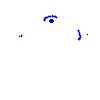
Particle: kaon